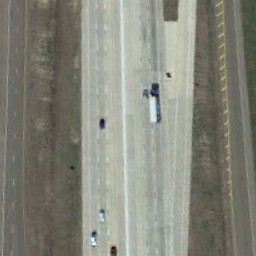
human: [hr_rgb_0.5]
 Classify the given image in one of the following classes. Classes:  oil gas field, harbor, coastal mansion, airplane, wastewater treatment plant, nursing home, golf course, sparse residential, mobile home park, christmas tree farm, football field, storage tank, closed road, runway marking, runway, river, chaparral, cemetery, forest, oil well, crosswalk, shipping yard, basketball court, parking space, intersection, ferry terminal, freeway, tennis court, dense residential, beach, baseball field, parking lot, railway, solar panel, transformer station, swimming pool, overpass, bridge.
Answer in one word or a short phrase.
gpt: freeway